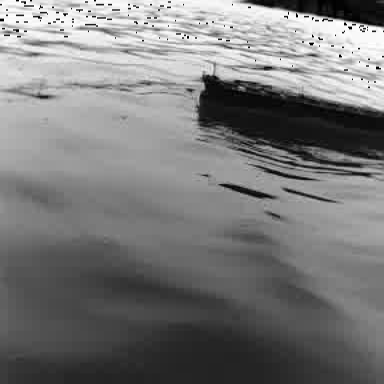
There is a liner in the infrared image.